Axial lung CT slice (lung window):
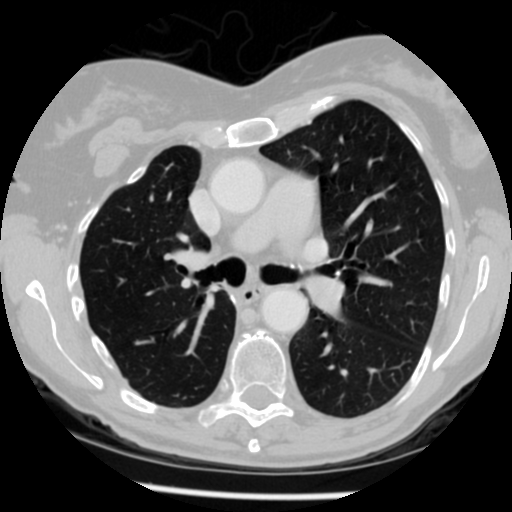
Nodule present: no